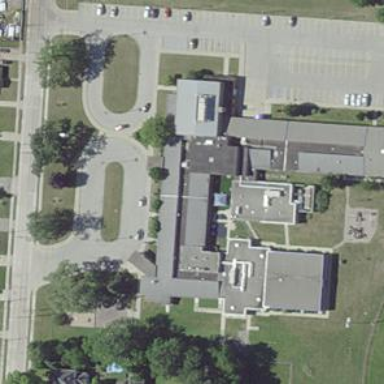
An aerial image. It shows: School building.